Interaction volume radius: 10 \u00c5
Interaction volume height: 15 \u00c5
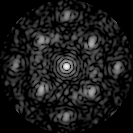
Disorder parameter: 0.4668